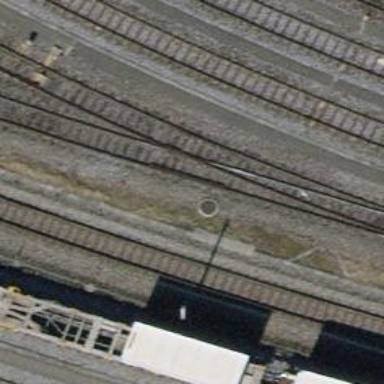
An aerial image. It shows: Single-track railway yard.